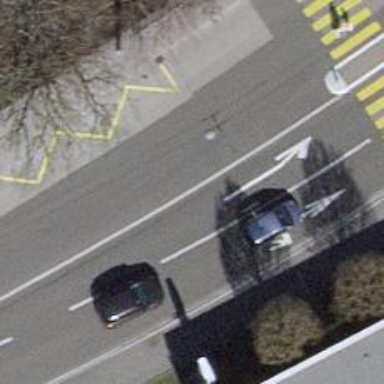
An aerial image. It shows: Primary highway with trolley wires.